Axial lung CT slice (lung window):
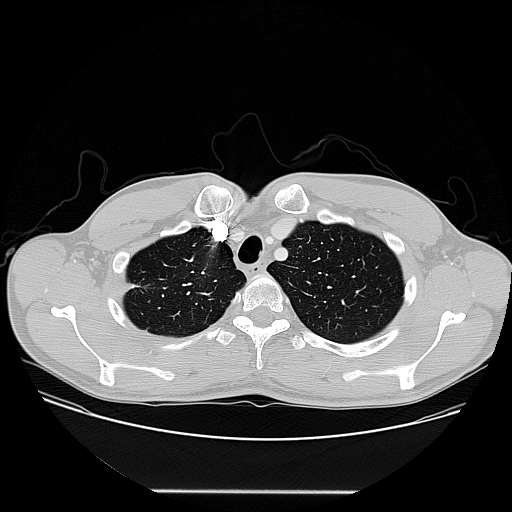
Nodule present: no